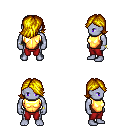
a pixel art fantasy rpg character, male body template, dark elf, purple skin, gold chest armor, red pants, blonde swoop hairstyle, bracelets, four views (front, back, left, right), 2x2 character sprite sheet, small pixel art, hard edges, no anti-aliasing